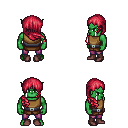
a pixel art fantasy rpg character, male body template, orc, green skin, leather chest armor, magenta pants, ruby red right-swept hairstyle, maroon shoes, four views (front, back, left, right), 2x2 character sprite sheet, small pixel art, hard edges, no anti-aliasing